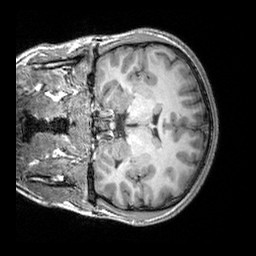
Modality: T1w
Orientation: coronal
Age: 20
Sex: male
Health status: healthy
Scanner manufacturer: siemens
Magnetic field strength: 3 T
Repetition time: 2.3 s
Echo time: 0.00303 s